Field crop: maize
Growth stage: 2
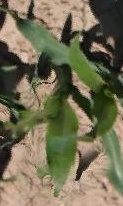
Species: maize